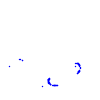
Particle: kaon